Question: I need to parse a json response that looks like this and to get the id value, i.e. blabla2:
'''
{
"kind": "blabla",
"id": "blabla2",
"longUrl": "blabla3"
}
'''
How do I do that? I tried to use Qjson, but when I try to buid it to get the '.dll', I get an error:
> xlocale.h is missing.

Are there other alternatives? Thanks.
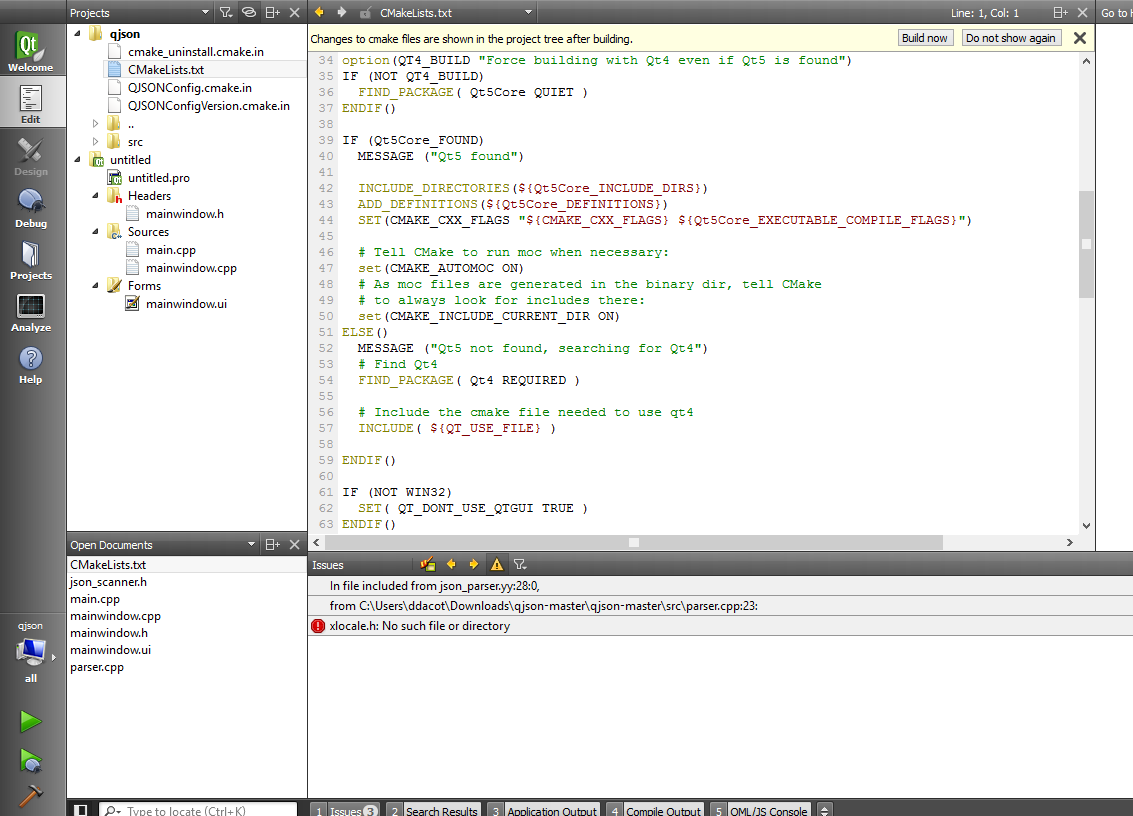
Answer: I would encourage you to use Qt 5 or backport the json classes to Qt 4. Your software will be more future proof then when you intend to port it to Qt 5 since you will need to rewrite the json parsing then available in QtCore.
I would write something like the code below, but please double check it before using it in production as I may have missed an error checking while writing it. Regardless of error checking, the output is what you wanted to get.
### main.cpp
'''
#include <QFile>
#include <QByteArray>
#include <QJsonDocument>
#include <QJsonObject>
#include <QDebug>
int main()
{
QFile file("main.json");
if (!file.open(QIODevice::ReadOnly | QIODevice::Text)) {
qDebug() << "Could not open the file" << file.fileName() << "for reading:" << file.errorString();
return 1;
}
QByteArray jsonData = file.readAll();
if (file.error() != QFile::NoError) {
qDebug() << QString("Failed to read from file %1, error: %2").arg(file.fileName()).arg(file.errorString());
return 2;
}
if (jsonData.isEmpty()) {
qDebug() << "No data was currently available for reading from file" << file.fileName();
return 3;
}
QJsonDocument document = QJsonDocument::fromJson(jsonData);
if (!document.isObject()) {
qDebug() << "Document is not an object";
return 4;
}
QJsonObject object = document.object();
QJsonValue jsonValue = object.value("id");
if (jsonValue.isUndefined()) {
qDebug() << "Key id does not exist";
return 5;
}
if (!jsonValue.isString()) {
qDebug() << "Value not string";
return 6;
}
qDebug() << jsonValue.toString();
return 0;
}
'''
### main.pro
'''
TEMPLATE = app
TARGET = main
QT = core
SOURCES += main.cpp
'''
### Build and Run
'''
qmake && make && ./main
'''
### Output
'''
"blabla2"
'''